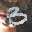
Label: 3